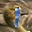
Label: 1